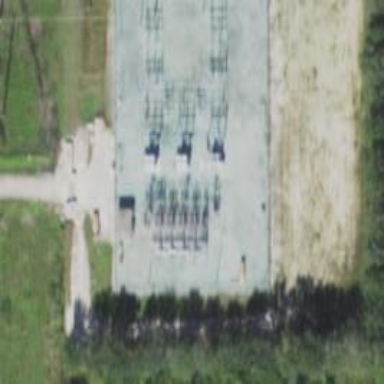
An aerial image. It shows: Switch for power supply.